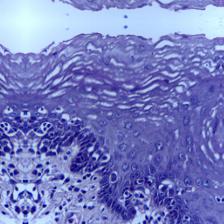
Diagnosis: Normal